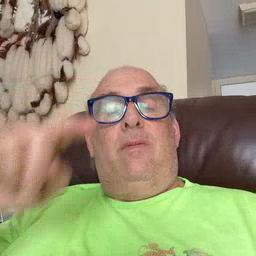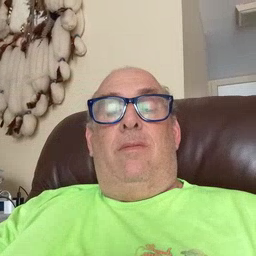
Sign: penny